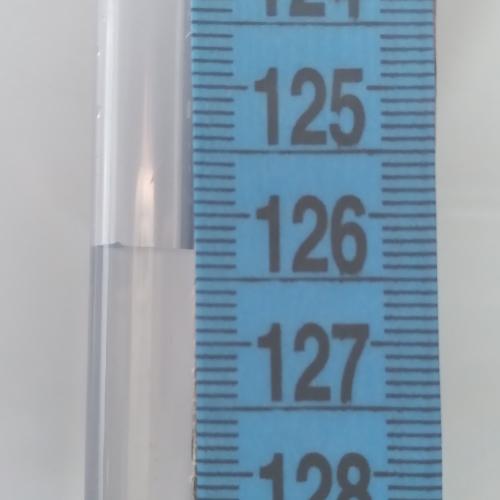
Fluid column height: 126.3 cm